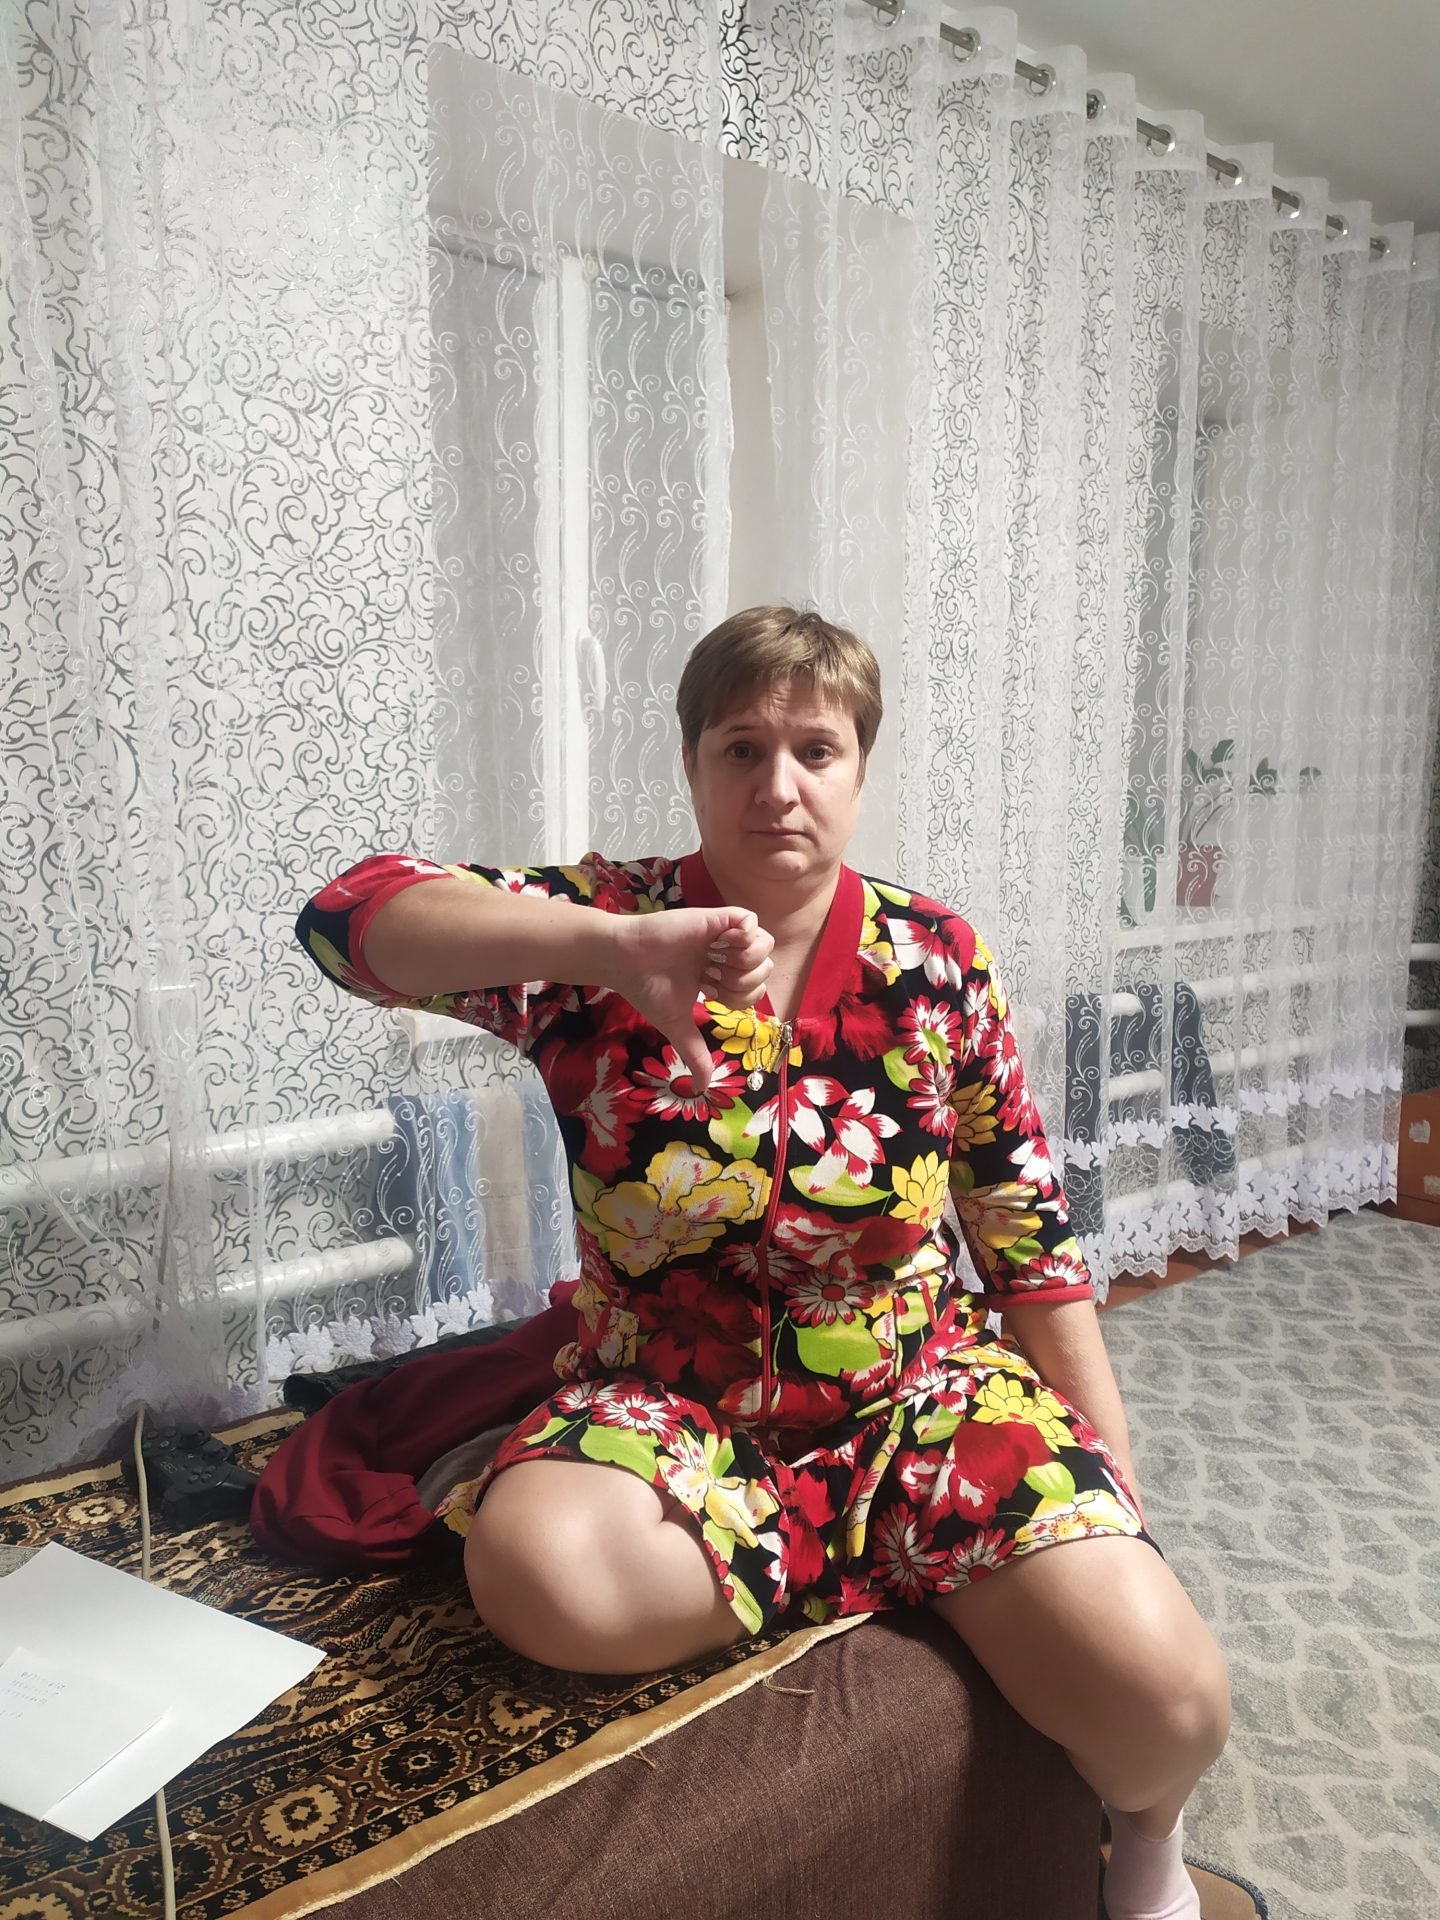
Label: clear